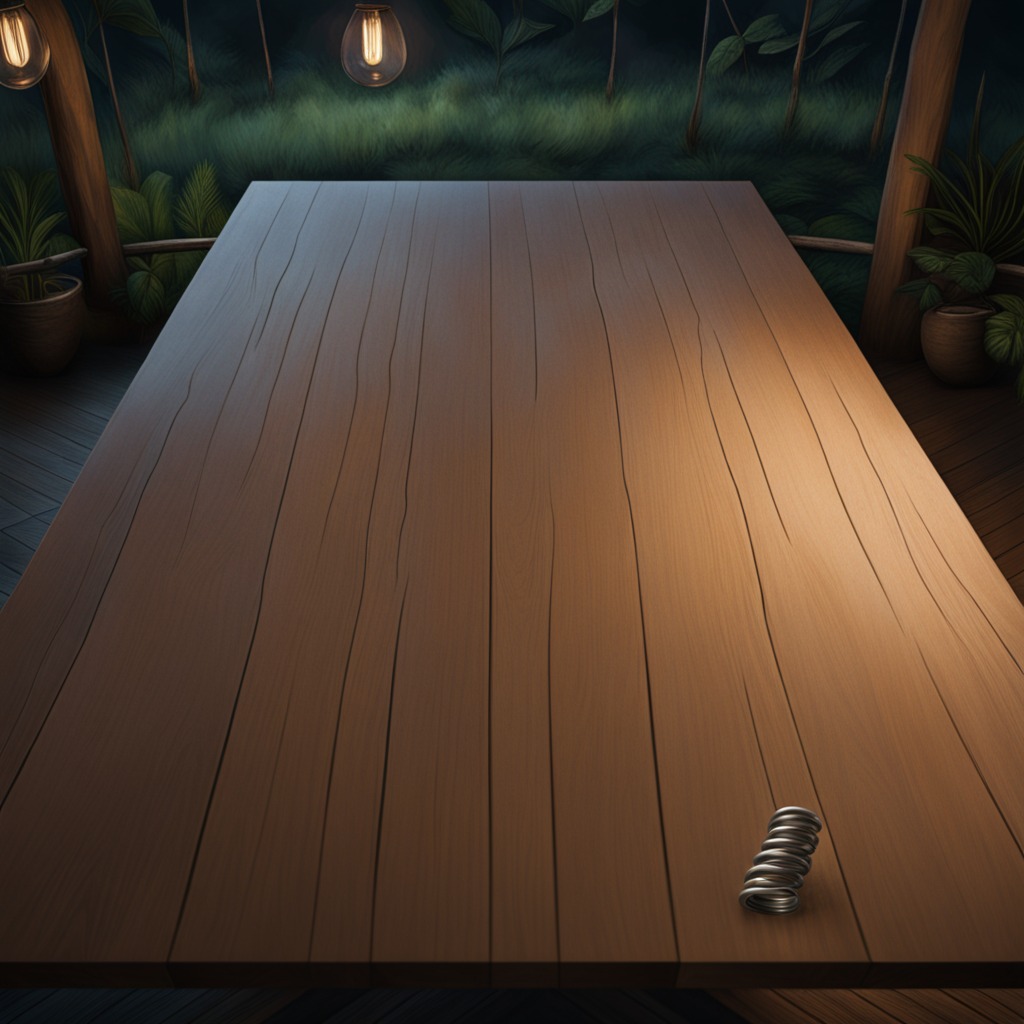
A coiled metal spring lies on a wooden table inside a jungle field workshop tent at night.